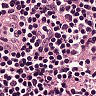
Metastatic tissue present: no